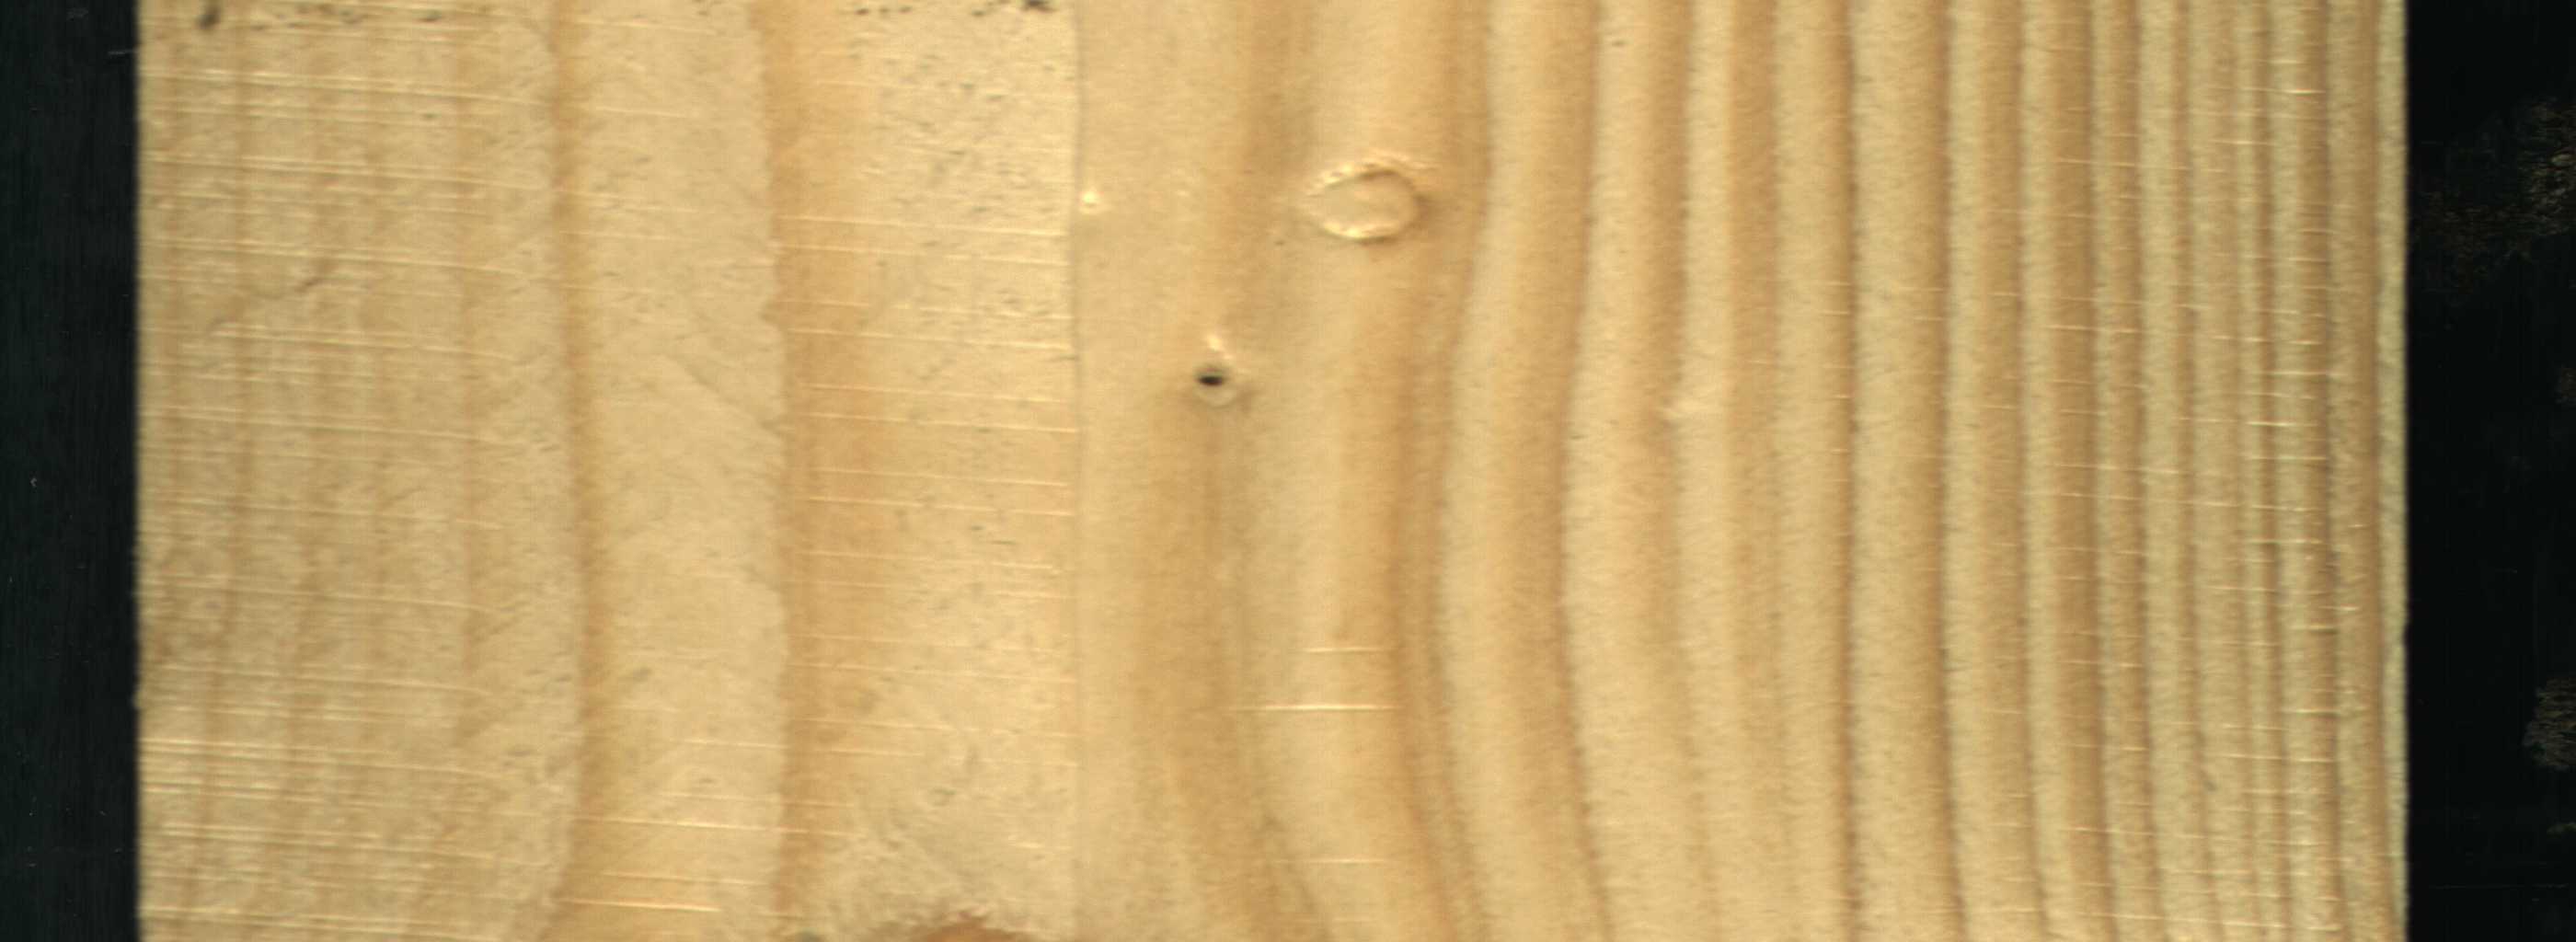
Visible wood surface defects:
Dead_Knot